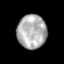
Tissue: prostate
Cell type: Epithelial cells
Senescence score: 0.3437
Nuclear area (px): 969
Mean DAPI intensity: 175.16